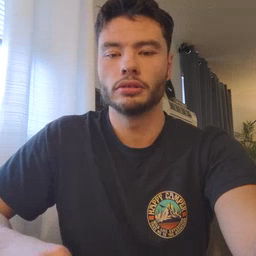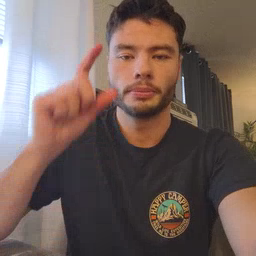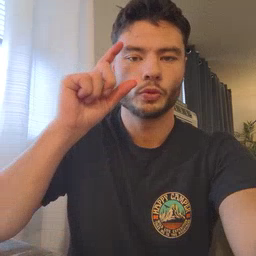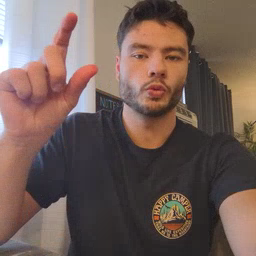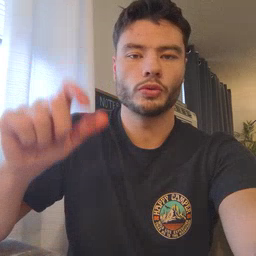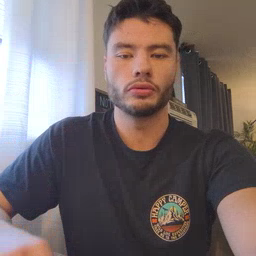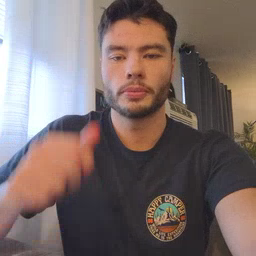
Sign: moon